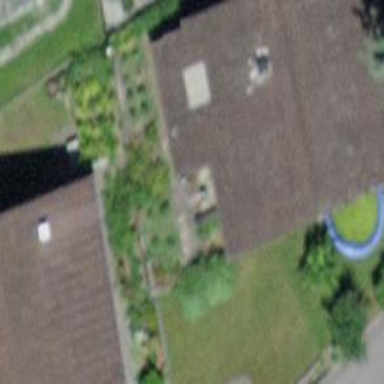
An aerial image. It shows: Garage building.